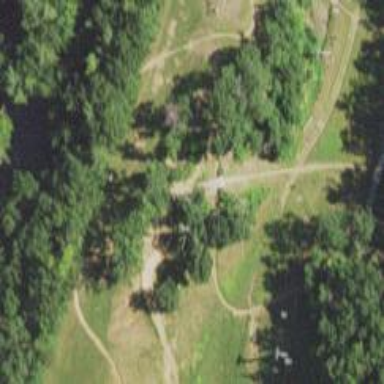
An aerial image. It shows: Path leading to bridge.